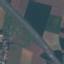
Land use / land cover: Highway